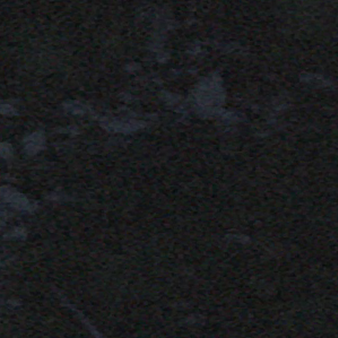
Label: other